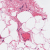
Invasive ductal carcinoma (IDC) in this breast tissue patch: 0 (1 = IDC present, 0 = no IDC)